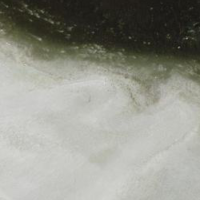
EUNIS habitat code: 14
Species observed at this site:
Corvus corone
Alcedo atthis
Limosa lapponica
Limosa limosa
Bucephala clangula
Aegithalos caudatus
Sylvia atricapilla
Larus cachinnans
Spinus spinus
Poecile palustris
Larus michahellis
Cygnus olor
Ardea alba
Erithacus rubecula
Dryocopus martius
Tringa glareola
Phoenicurus ochruros
Corvus corax
Tringa nebularia
Cyanistes caeruleus
Mergus serrator
Sturnus vulgaris
Chloris chloris
Larus canus
Troglodytes troglodytes
Corvus frugilegus
Passer domesticus
Mareca penelope
Passer montanus
Calidris alpina
Turdus merula
Calidris canutus
Spatula clypeata
Mareca strepera
Hirundo rustica
Mergus merganser
Milvus milvus
Turdus pilaris
Regulus regulus
Calidris pugnax
Motacilla alba
Delichon urbicum
Tachybaptus ruficollis
Certhia brachydactyla
Podiceps cristatus
Actitis hypoleucos
Turdus philomelos
Fulica atra
Anas crecca
Emberiza citrinella
Anthus spinoletta
Dendrocopos major
Podiceps nigricollis
Buteo buteo
Anthus pratensis
Gallinago gallinago
Muscicapa striata
Chroicocephalus ridibundus
Phylloscopus collybita
Gallinula chloropus
Pica pica
Sitta europaea
Garrulus glandarius
Columba livia
Falco tinnunculus
Picus viridis
Acrocephalus scirpaceus
Motacilla cinerea
Grus grus
Anas platyrhynchos
Alopochen aegyptiaca
Accipiter gentilis
Aythya ferina
Streptopelia decaocto
Aythya fuligula
Fringilla coelebs
Regulus ignicapilla
Aythya marila
Coloeus monedula
Carduelis carduelis
Columba palumbus
Phalacrocorax carbo
Dryobates minor
Fringilla montifringilla
Egretta garzetta
Parus major
Larus argentatus
Anser anser
Ciconia ciconia
Accipiter nisus